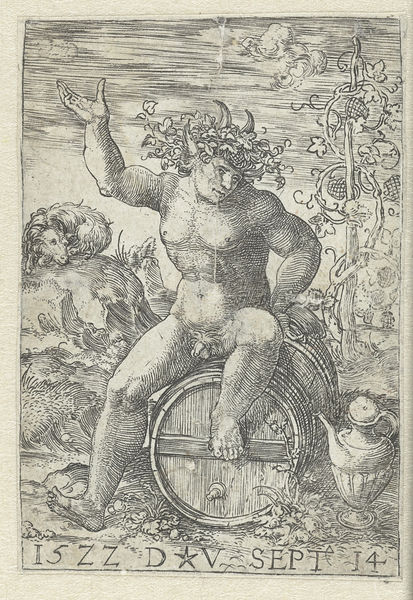
Titel: Allegorie op de erfstadhouderschap aangeboden aan de prins van Oranje
Künstler: Romeyn de Hooghe
Standort: Amsterdam
Institution: Rijksmuseum
Schlagwörter: mythologie, estampe, bacchus, tonneau, nu, vigne